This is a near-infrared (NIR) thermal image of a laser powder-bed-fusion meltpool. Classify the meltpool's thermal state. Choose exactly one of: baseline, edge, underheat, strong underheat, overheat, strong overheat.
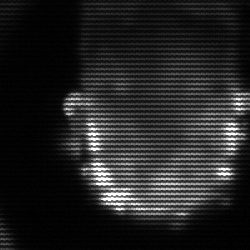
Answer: baseline